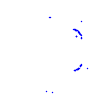
Particle: kaon